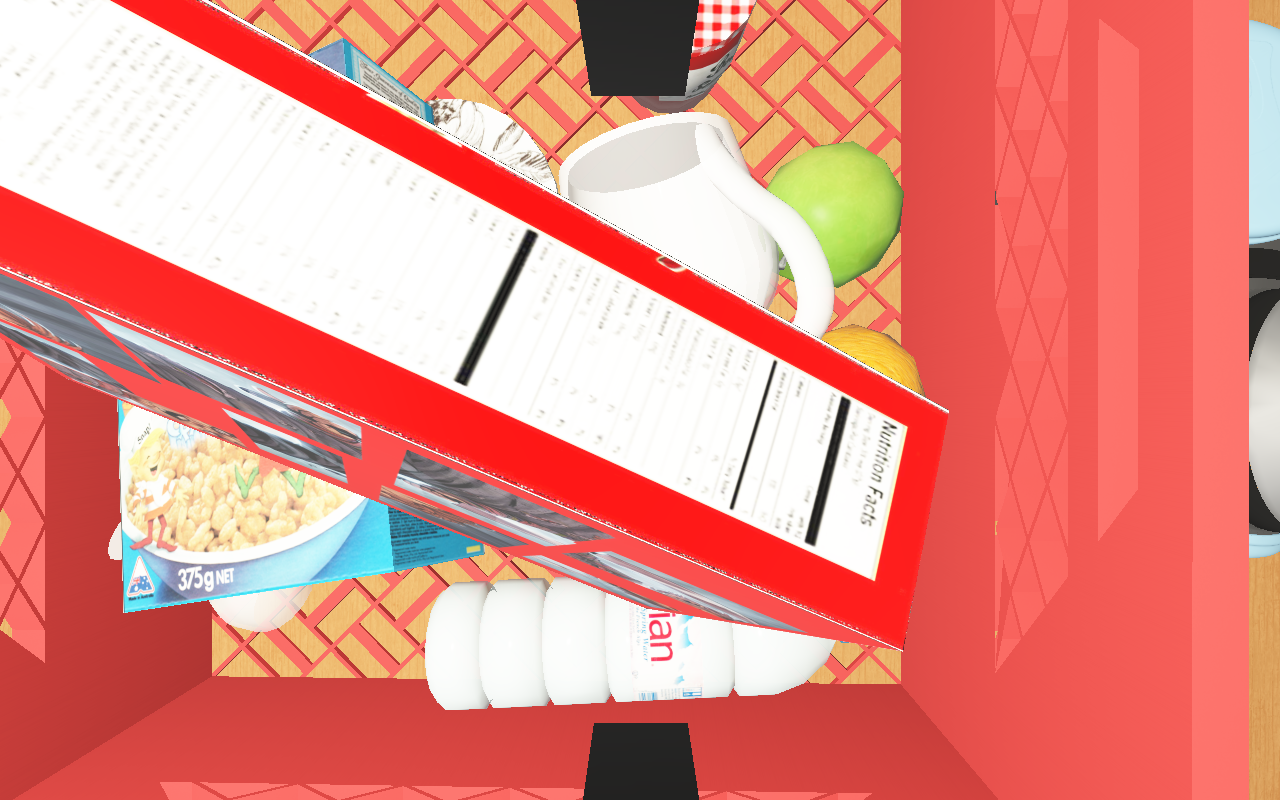
Objects in the scene:
water bottle
apple
spoon
plate
cereal box
cereal box